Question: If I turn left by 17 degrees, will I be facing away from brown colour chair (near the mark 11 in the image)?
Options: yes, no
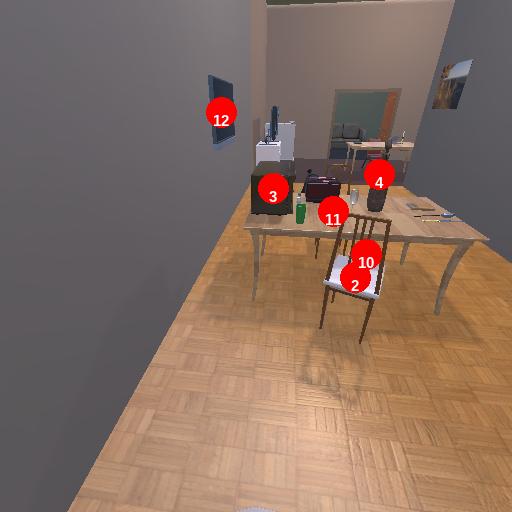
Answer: yes